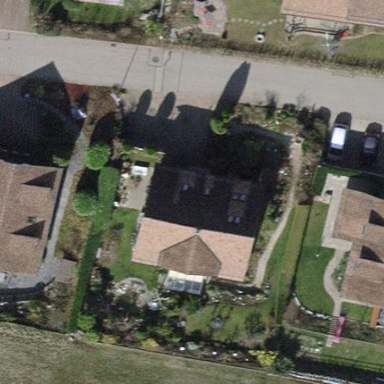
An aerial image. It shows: Detached building with gabled roof.